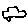
Label: car